Interaction volume radius: 10 \u00c5
Interaction volume height: 10 \u00c5
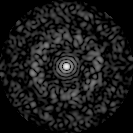
Disorder parameter: 0.8304